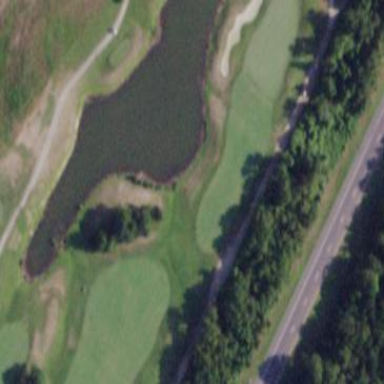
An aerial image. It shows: Picturesque scene of golf course with lateral water hazard.